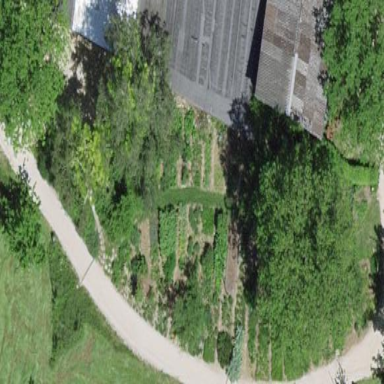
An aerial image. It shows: Garden that is leisure land.